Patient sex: F
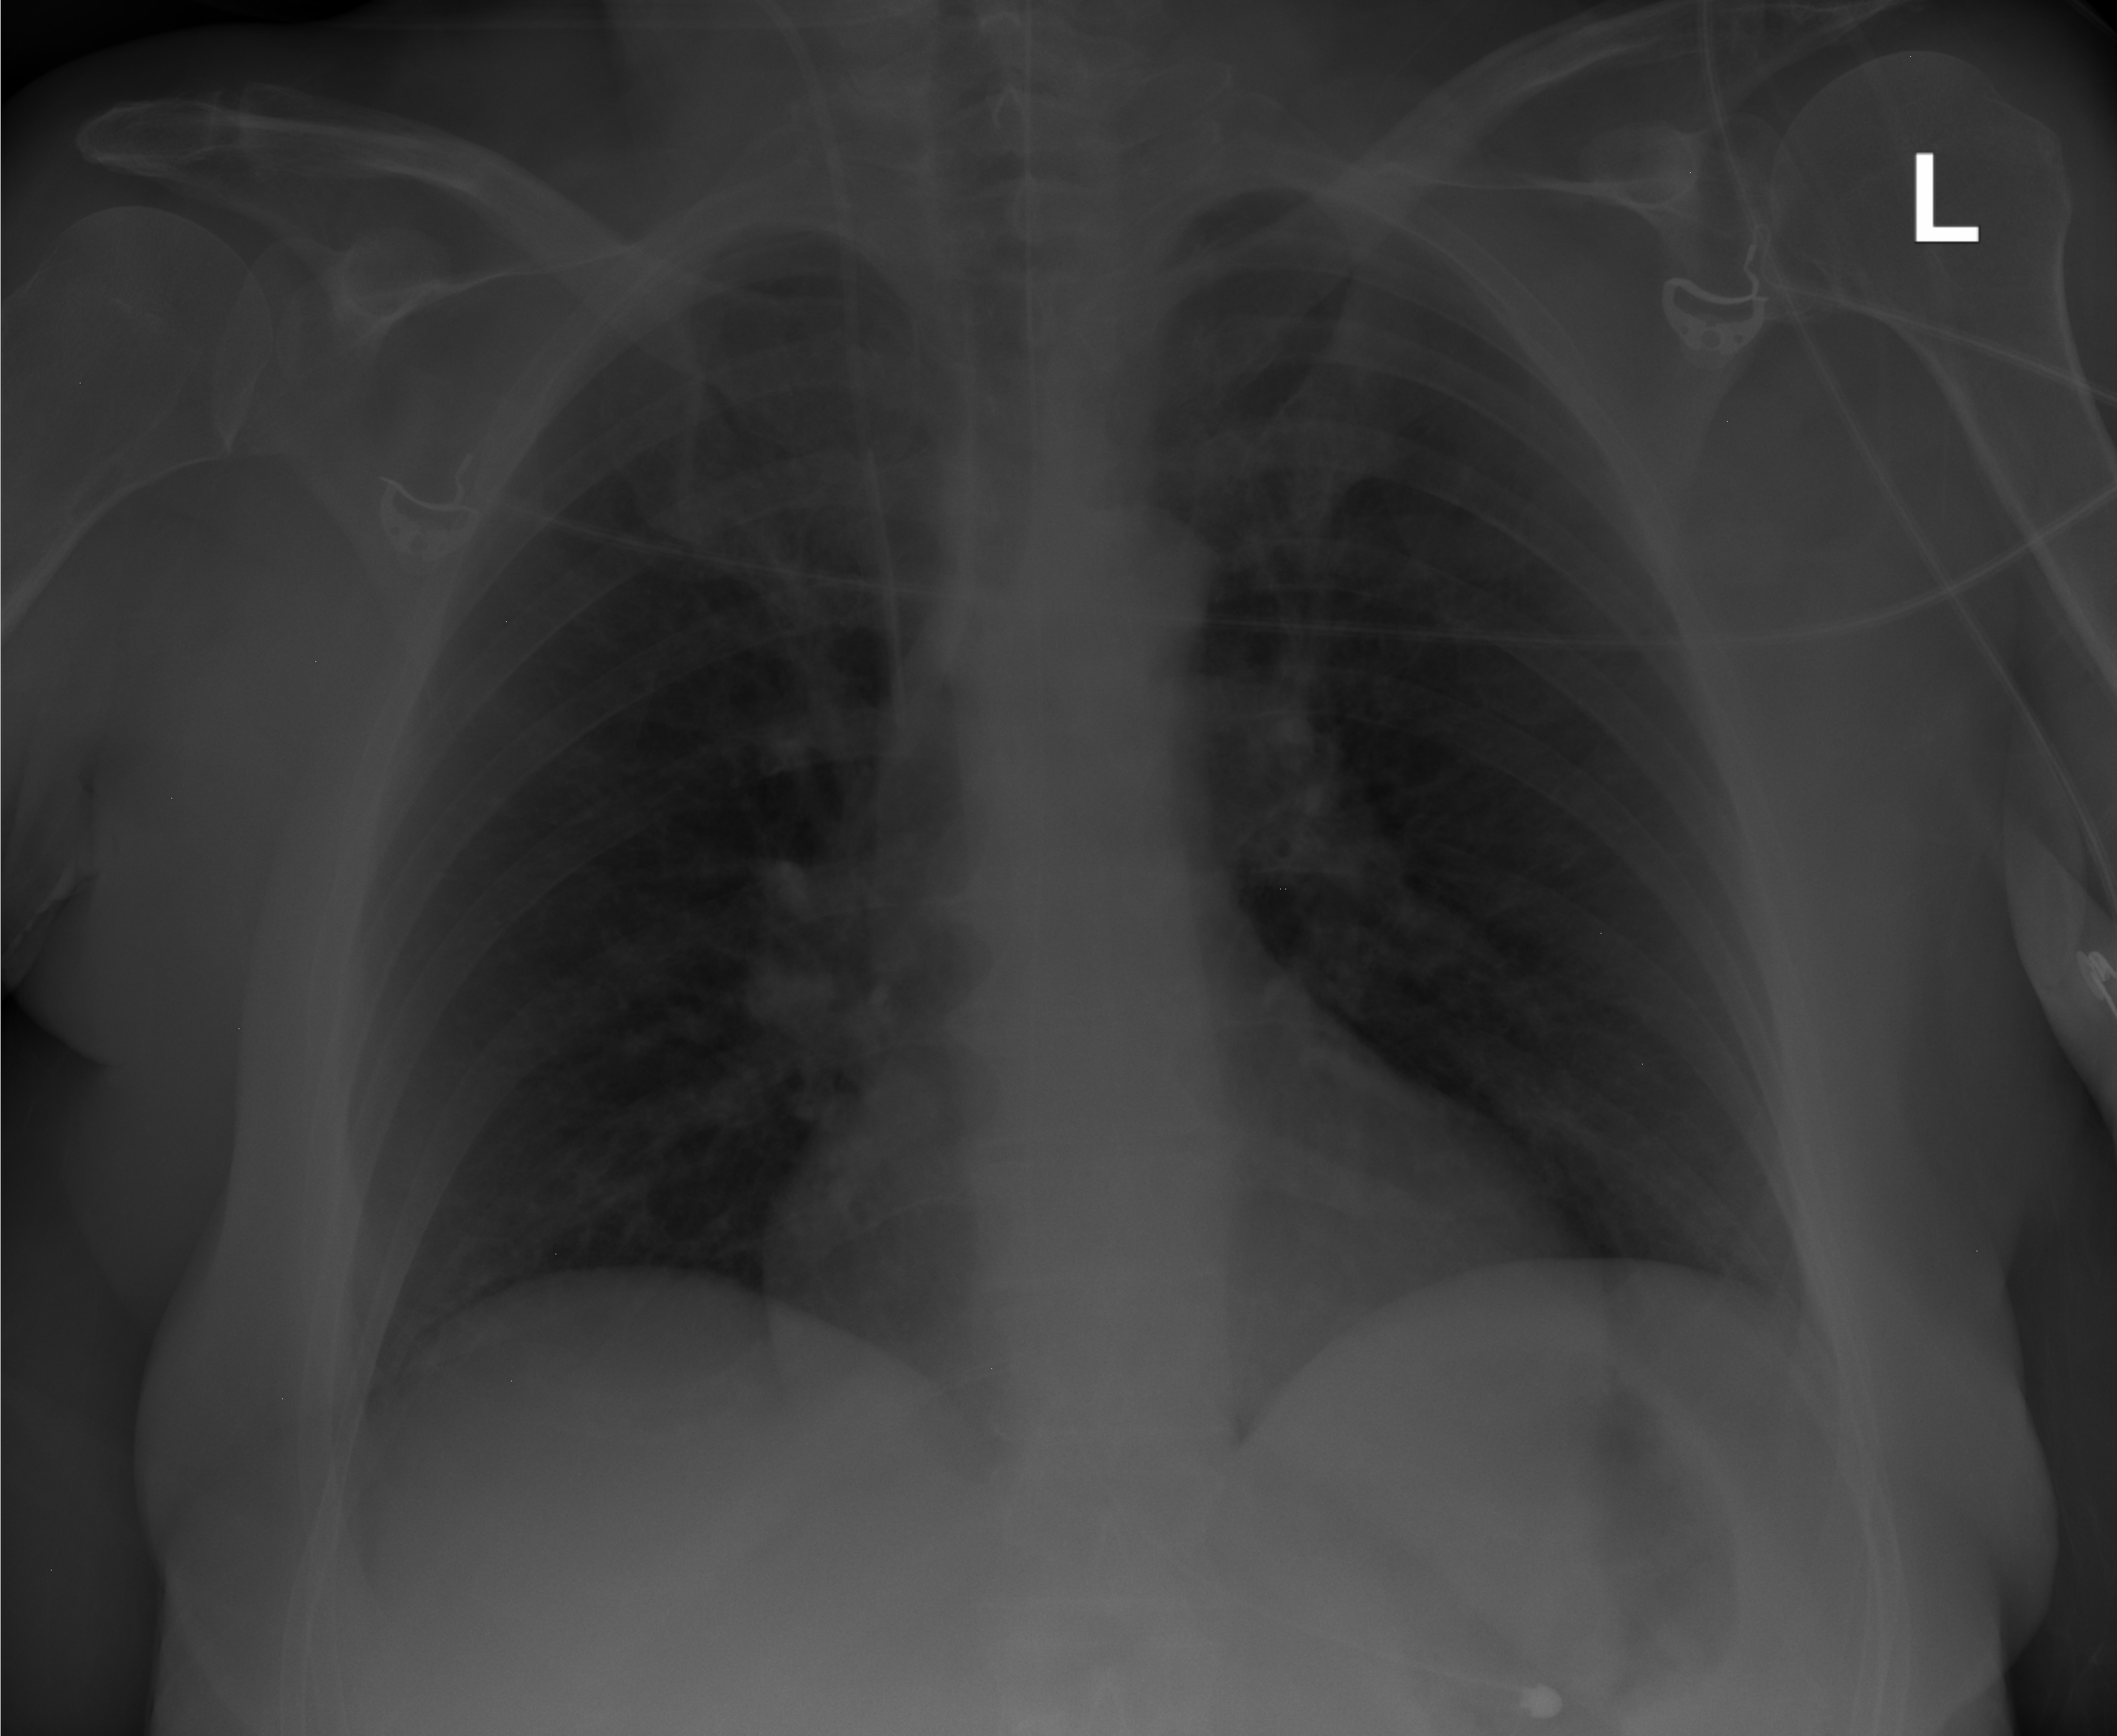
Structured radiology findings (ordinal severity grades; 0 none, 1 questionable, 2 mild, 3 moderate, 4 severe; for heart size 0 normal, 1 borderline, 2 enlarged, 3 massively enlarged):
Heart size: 0
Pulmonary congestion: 2
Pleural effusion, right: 0
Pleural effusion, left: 0
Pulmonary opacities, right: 0
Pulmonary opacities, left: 0
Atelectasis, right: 0
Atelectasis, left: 0